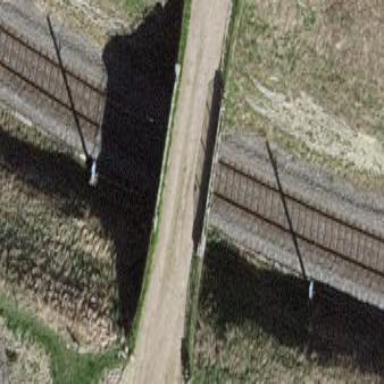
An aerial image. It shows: Man-made bridge.